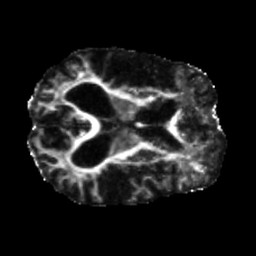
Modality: FA
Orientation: axial
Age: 69
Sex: male
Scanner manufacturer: siemens
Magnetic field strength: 3 T
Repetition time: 5.25 s
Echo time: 0.08 s